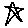
Label: star